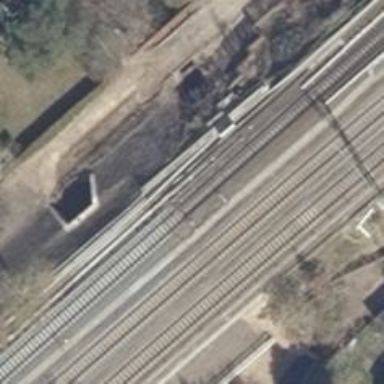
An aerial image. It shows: Railway switch.